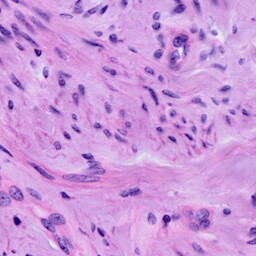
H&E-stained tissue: Cervix